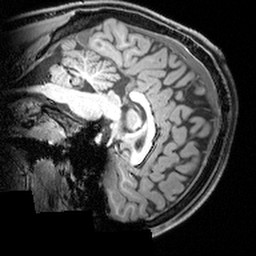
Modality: T1w
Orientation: sagittal
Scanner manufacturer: siemens
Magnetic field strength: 3 T
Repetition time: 1.9 s
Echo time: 0.00397 s